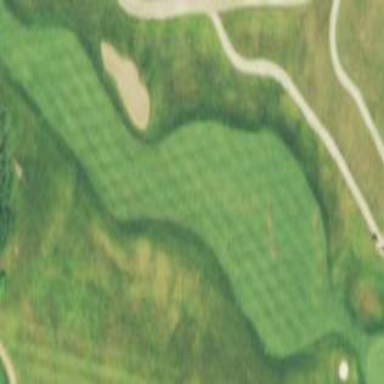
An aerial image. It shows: Well-maintained grassy area designated for golfing. It is mown fairway used for the sport of golf.